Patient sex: M
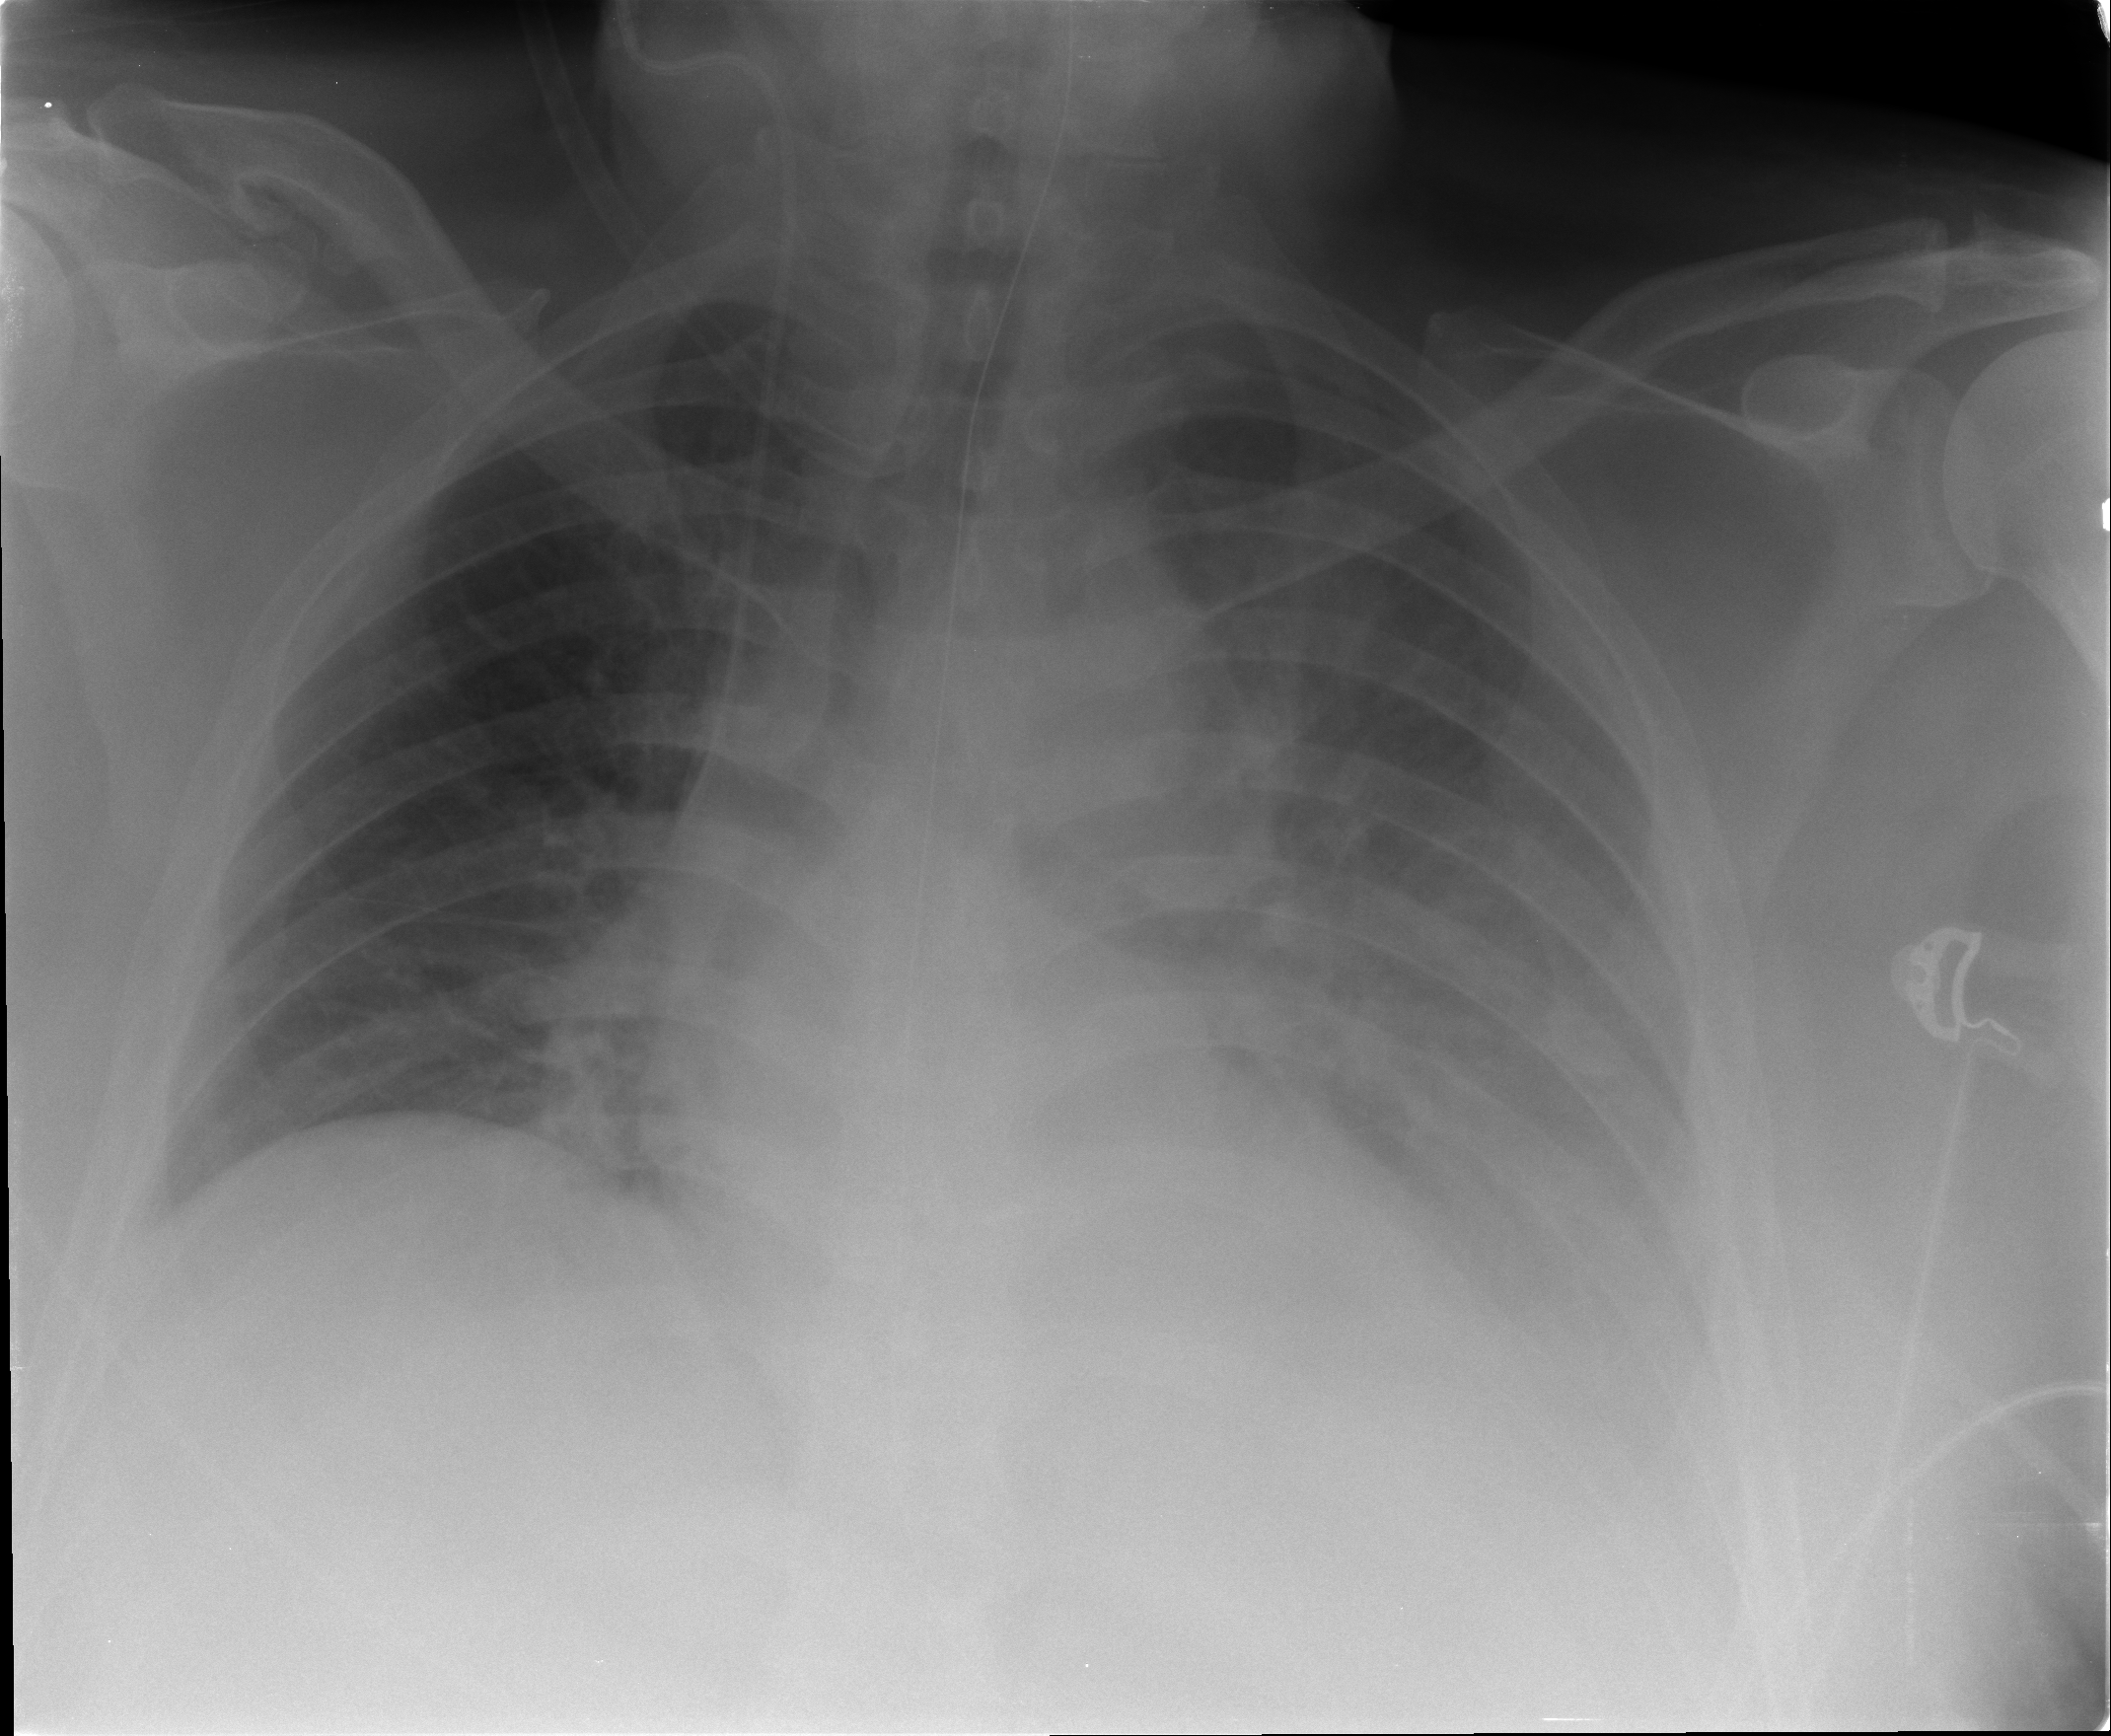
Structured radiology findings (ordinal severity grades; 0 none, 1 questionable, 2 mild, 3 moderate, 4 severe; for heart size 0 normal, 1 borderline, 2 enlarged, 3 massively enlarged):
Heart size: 1
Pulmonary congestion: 3
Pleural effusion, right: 1
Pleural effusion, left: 3
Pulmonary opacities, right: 0
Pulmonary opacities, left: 2
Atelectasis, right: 1
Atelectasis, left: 2